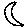
Label: moon